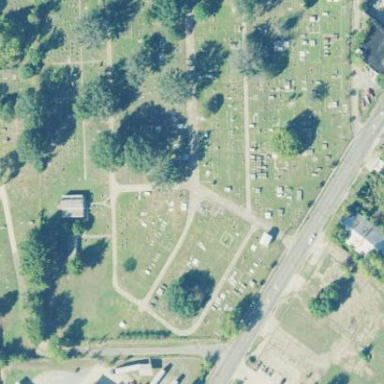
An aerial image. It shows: Cemetery.